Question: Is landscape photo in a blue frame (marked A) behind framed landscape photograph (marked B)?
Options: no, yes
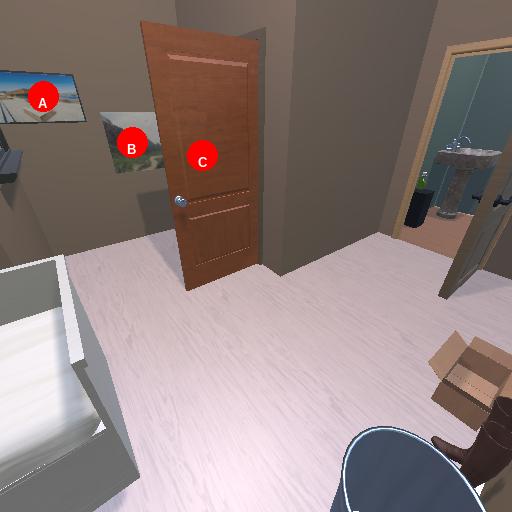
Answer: no